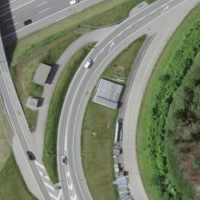
EUNIS habitat code: 57
Species observed at this site:
Chorthippus biguttulus